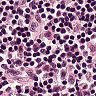
Metastatic tissue present: no